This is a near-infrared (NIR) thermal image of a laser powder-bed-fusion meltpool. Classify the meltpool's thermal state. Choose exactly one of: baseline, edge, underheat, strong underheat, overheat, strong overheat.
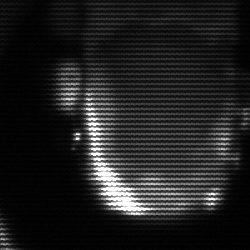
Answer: baseline